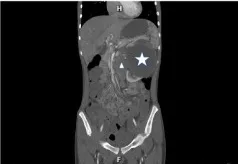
Patient's pre- and post-treatment imaging data. (E, F) Preoperative abdominal contrast-enhanced CT scans show the left renal tumor and the metastasis to the inferior vena cava.
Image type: radiology (ct)